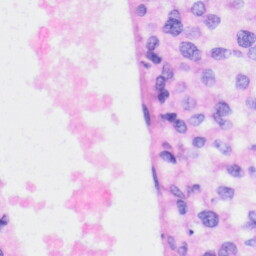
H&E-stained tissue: Liver